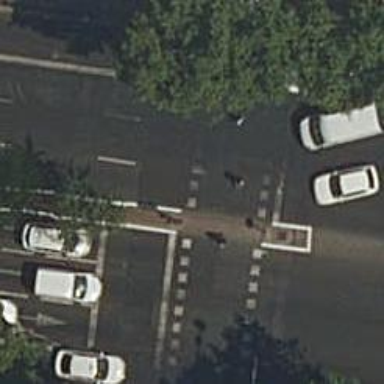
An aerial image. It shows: Crossing with traffic signals.